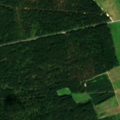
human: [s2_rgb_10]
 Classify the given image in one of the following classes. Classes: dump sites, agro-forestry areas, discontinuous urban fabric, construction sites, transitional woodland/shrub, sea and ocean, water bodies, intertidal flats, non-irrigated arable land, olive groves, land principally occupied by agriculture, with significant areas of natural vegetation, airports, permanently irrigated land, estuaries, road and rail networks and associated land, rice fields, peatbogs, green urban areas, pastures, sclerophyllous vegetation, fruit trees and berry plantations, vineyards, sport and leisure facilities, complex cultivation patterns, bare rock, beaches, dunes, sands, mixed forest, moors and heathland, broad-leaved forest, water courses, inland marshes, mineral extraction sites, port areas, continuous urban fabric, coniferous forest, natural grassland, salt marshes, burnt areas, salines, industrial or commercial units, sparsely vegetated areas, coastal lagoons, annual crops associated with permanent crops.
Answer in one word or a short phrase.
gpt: pastures, coniferous forest